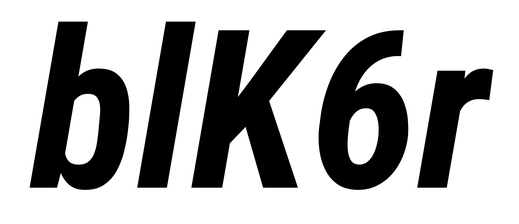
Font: Roboto-Italic_Condensed_Bold_Italic